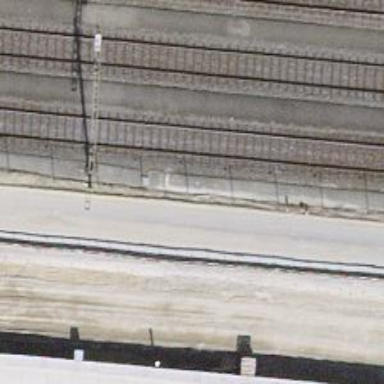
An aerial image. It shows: Rail yard with electrified contact lines for railway operations.